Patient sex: M
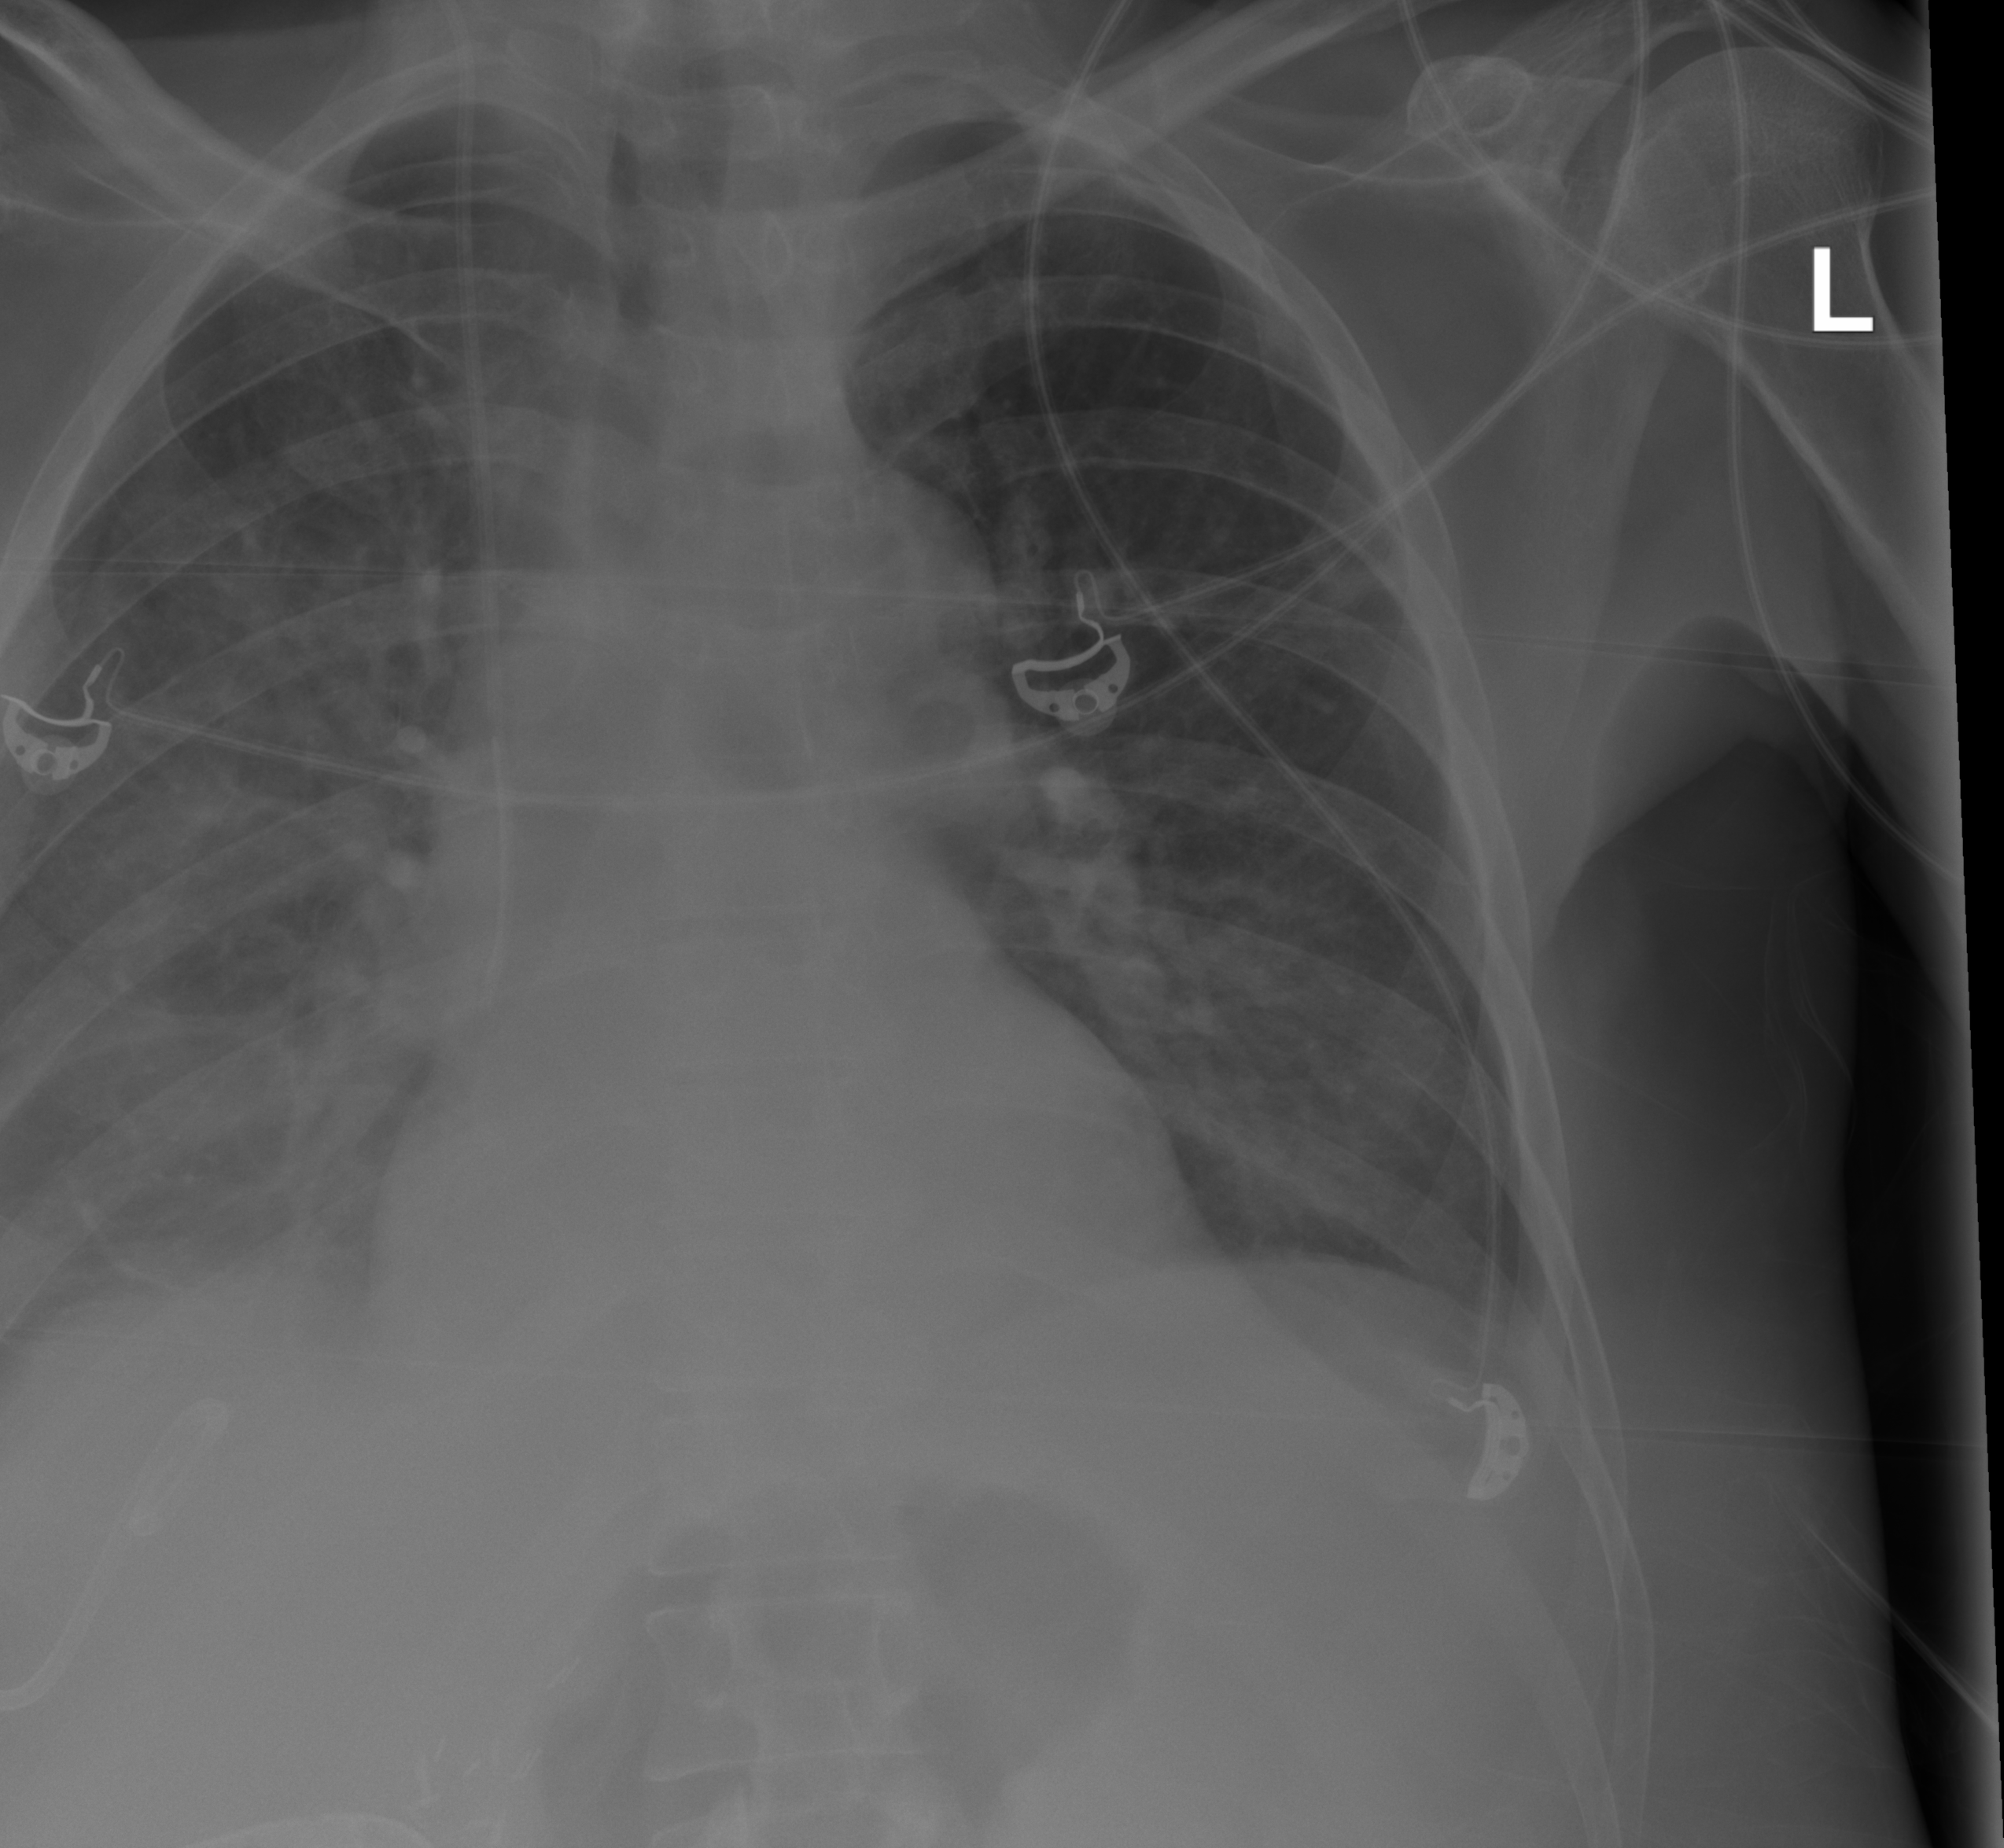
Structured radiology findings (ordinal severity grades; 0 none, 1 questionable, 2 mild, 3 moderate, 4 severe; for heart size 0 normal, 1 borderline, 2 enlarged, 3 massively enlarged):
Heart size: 0
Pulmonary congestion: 2
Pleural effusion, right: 2
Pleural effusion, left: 2
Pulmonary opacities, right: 2
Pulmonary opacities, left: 0
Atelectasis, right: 3
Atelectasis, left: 2